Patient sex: M
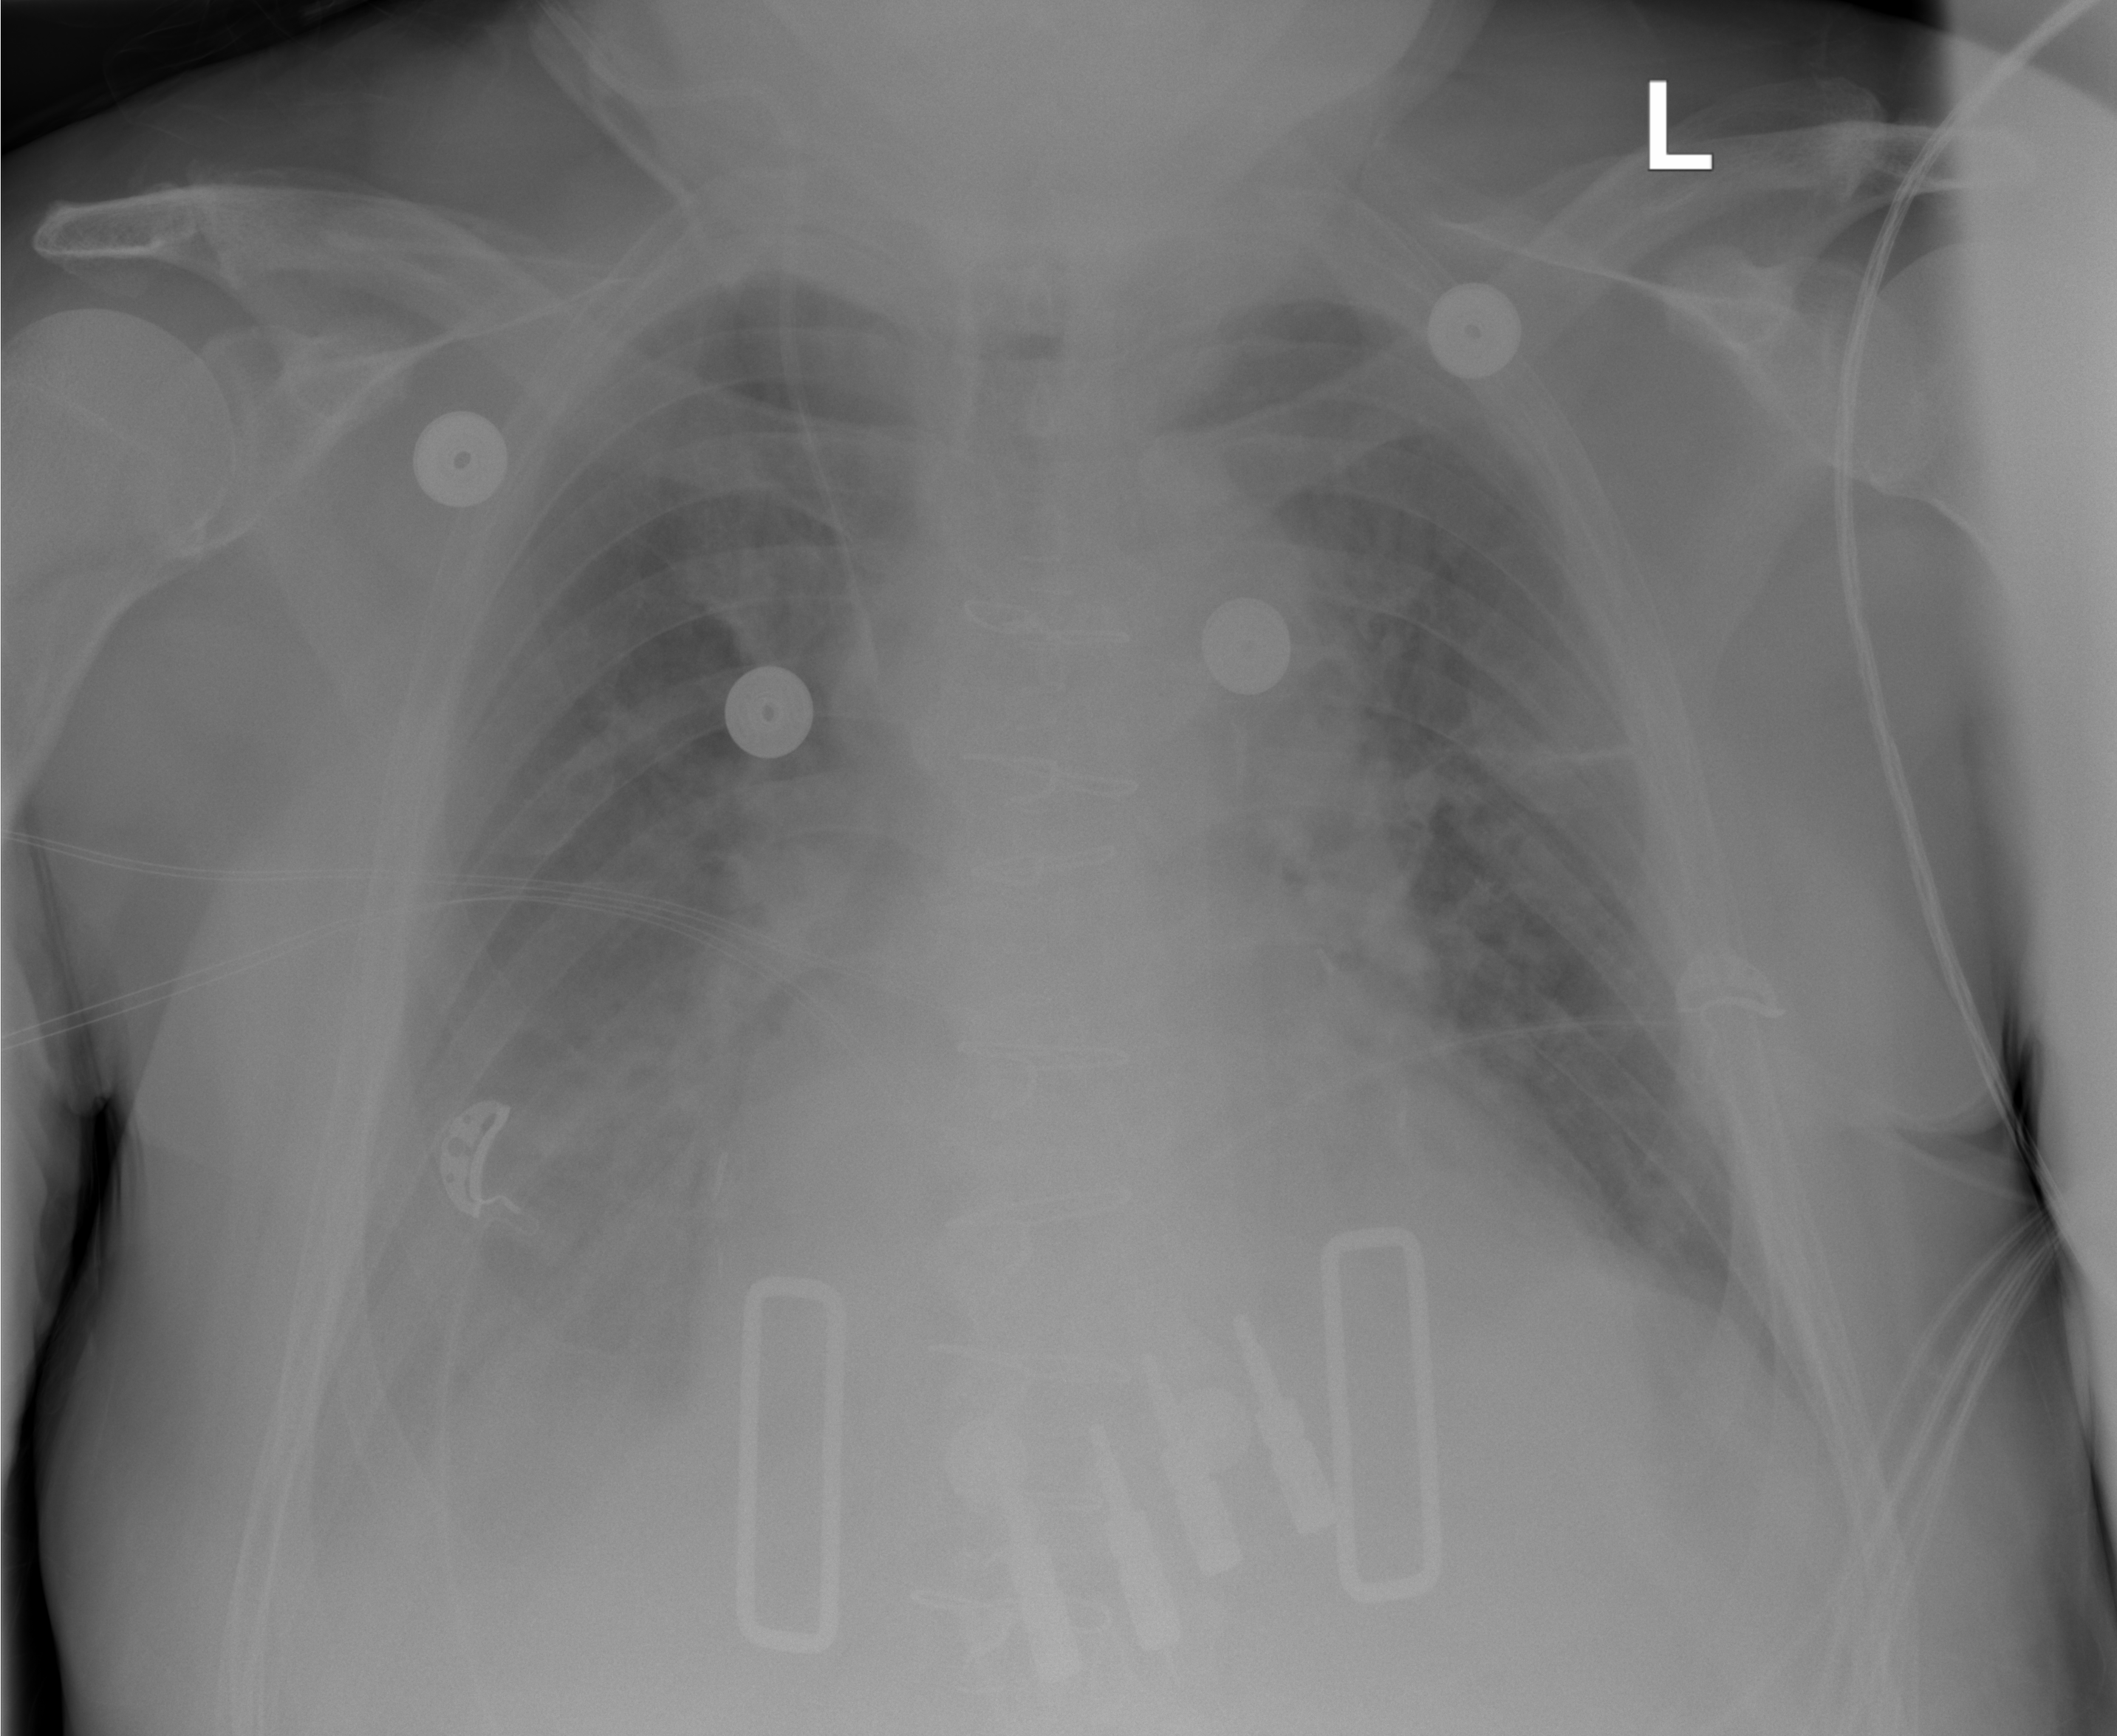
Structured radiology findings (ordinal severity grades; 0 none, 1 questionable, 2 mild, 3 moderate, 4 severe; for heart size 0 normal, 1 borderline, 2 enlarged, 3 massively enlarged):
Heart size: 3
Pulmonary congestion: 1
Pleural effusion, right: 2
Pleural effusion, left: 2
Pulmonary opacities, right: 2
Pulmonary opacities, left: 1
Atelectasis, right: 2
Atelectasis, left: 2